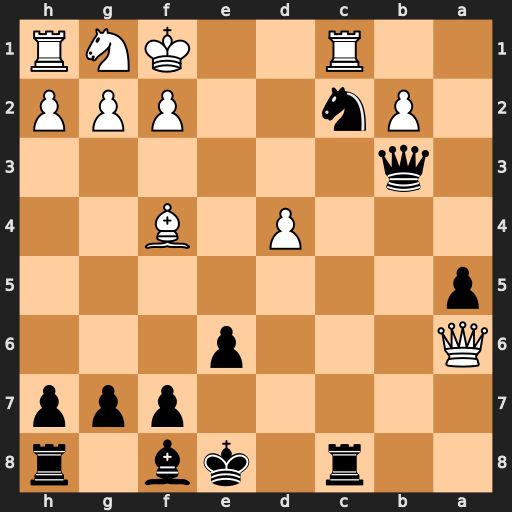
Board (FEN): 2r1kb1r/5ppp/Q3p3/p7/3P1B2/1q6/1Pn2PPP/2R2KNR
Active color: b
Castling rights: k
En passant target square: -
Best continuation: Ne3+ fxe3 Rxc1+